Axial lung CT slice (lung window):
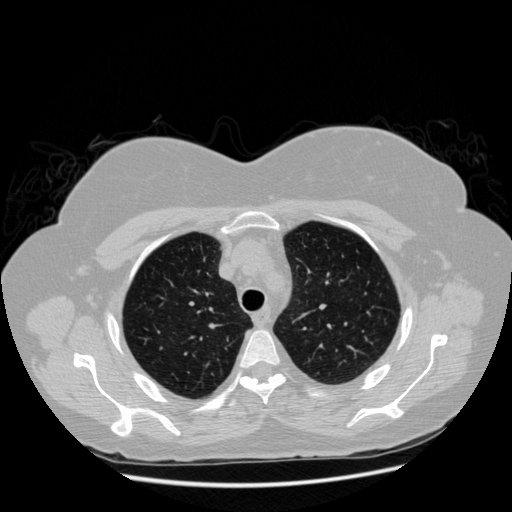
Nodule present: no